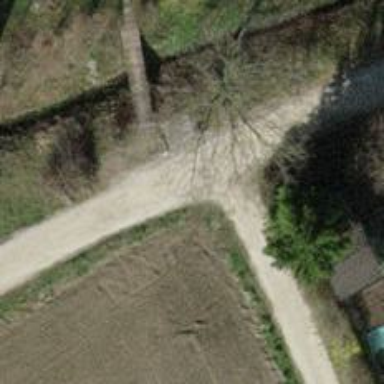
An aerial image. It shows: Agricultural track with fine gravel surface and grade2 tracktype. It is suitable for agricultural motorcars.